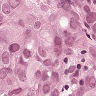
Metastatic tissue present: yes